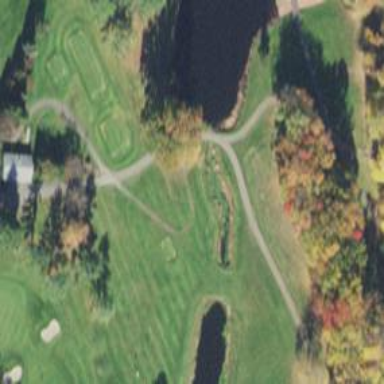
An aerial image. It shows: Path for both road and golf.